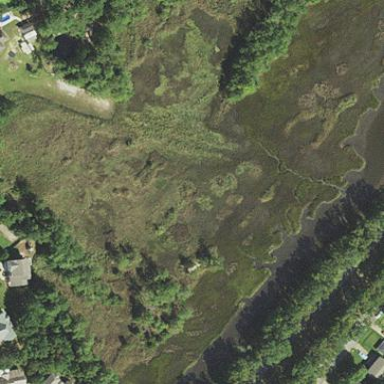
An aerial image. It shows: Marsh wetland.